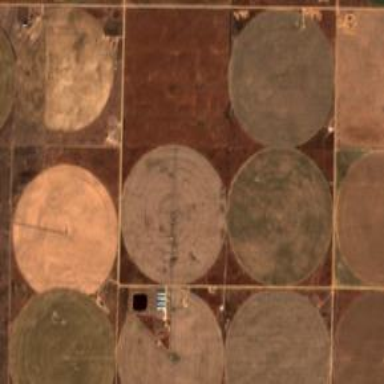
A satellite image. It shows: Farmland with pivot irrigation system.